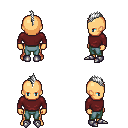
a pixel art fantasy rpg character, male body template, human, tanned skin, maroon long-sleeve shirt, teal pants, white mohawk hairstyle, metal boots, four views (front, back, left, right), 2x2 character sprite sheet, small pixel art, hard edges, no anti-aliasing